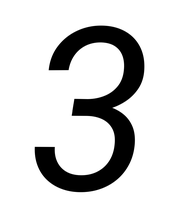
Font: Roboto-Italic_Italic